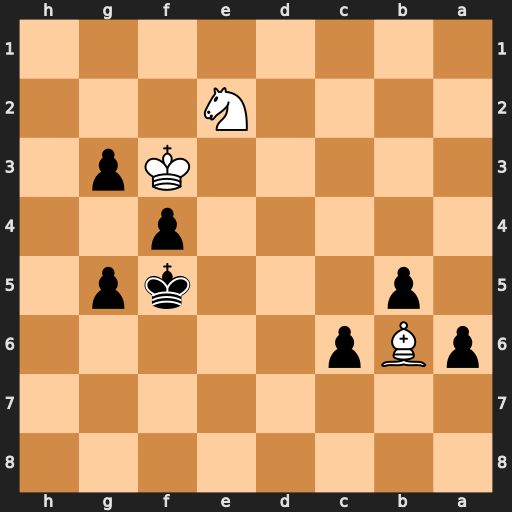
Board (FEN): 8/8/pBp5/1p3kp1/5p2/5Kp1/4N3/8
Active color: b
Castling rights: -
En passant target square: -
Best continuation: g4+ Kg2 f3+ Kxg3 fxe2